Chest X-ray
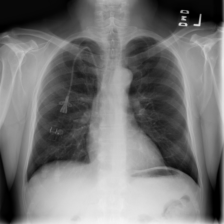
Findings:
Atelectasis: negative
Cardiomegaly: negative
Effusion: negative
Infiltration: negative
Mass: negative
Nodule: negative
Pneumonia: negative
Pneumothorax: negative
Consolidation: negative
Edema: negative
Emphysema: negative
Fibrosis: negative
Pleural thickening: negative
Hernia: negative